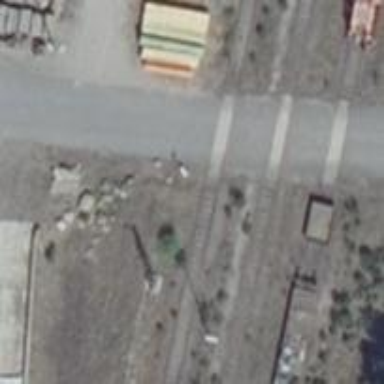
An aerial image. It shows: Railway level crossing.